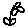
Label: flower